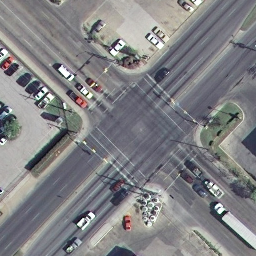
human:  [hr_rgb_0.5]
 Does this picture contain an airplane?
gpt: no

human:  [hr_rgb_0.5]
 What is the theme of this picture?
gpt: intersection

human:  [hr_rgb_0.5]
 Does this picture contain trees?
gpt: yes

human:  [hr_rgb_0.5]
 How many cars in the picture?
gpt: twenty-six